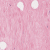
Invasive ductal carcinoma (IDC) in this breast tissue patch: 0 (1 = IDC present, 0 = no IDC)